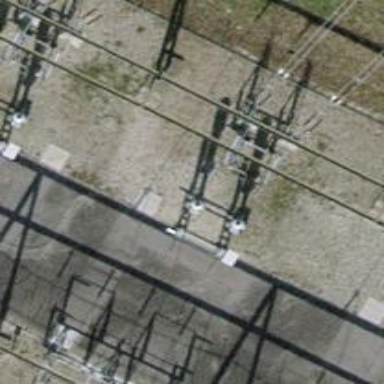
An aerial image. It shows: Power line in the image.